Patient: sex F, age 28
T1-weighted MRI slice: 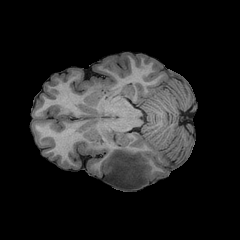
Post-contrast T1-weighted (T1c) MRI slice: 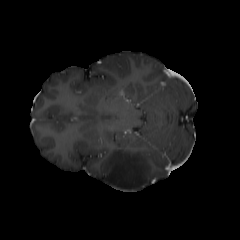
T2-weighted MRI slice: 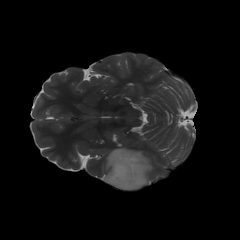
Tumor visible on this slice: yes
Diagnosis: Astrocytoma, IDH-mutant
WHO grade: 2